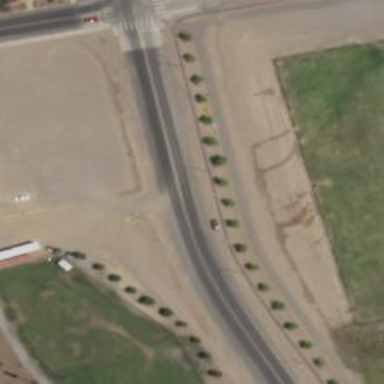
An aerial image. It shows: Unclassified road with asphalt surface.